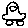
Label: car